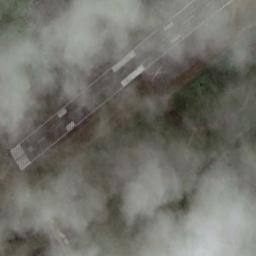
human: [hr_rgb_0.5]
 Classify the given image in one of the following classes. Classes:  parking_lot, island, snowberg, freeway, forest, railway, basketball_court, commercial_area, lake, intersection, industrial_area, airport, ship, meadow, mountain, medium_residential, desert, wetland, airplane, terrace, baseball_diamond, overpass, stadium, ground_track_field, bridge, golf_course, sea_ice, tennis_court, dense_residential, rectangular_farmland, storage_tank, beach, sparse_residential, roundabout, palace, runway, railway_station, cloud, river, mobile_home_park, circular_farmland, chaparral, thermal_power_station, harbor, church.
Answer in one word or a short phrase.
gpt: runway